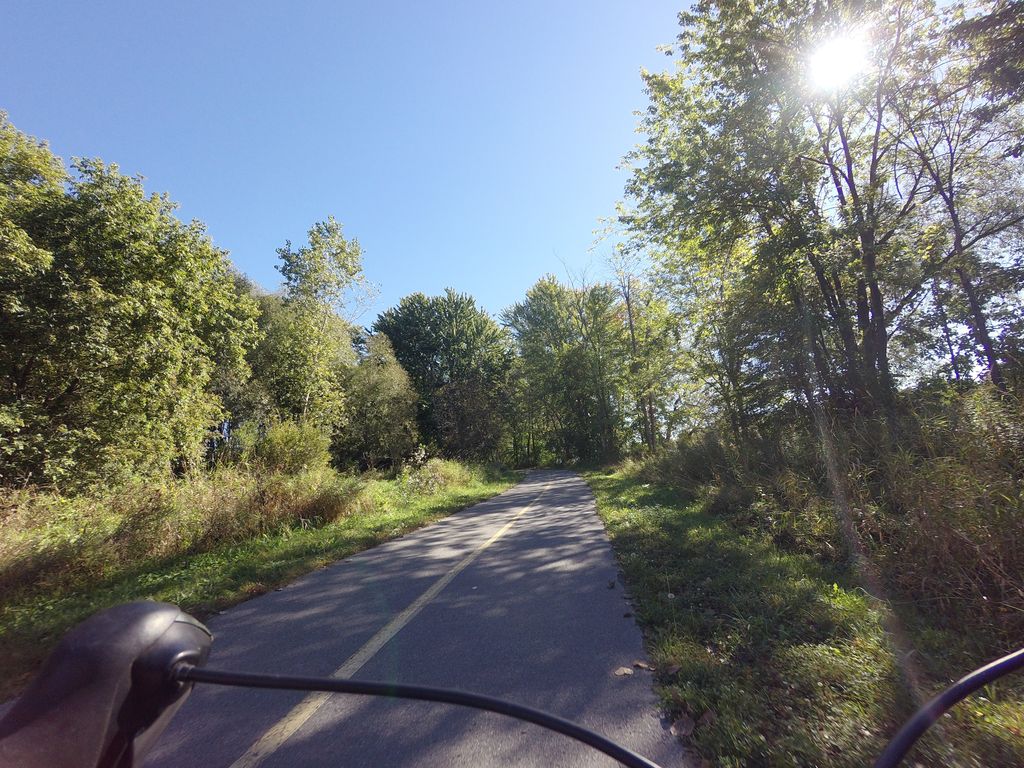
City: ottawa-gatineau